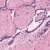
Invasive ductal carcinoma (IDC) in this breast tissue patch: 0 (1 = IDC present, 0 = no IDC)